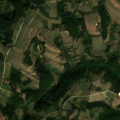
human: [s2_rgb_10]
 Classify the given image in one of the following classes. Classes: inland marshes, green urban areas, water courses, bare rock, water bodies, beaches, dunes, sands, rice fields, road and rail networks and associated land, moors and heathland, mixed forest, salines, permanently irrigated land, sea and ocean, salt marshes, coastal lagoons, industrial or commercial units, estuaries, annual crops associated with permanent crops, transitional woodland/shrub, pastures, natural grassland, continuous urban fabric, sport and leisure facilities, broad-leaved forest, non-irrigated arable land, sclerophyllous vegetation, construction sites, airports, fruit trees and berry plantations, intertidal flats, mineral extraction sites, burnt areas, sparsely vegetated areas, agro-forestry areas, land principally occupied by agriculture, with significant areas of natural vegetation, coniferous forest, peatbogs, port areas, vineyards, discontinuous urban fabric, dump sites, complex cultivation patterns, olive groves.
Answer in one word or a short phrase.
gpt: complex cultivation patterns, land principally occupied by agriculture, with significant areas of natural vegetation, transitional woodland/shrub